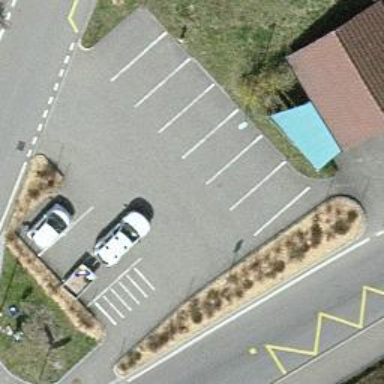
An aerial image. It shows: Parking area.